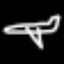
Label: airplane